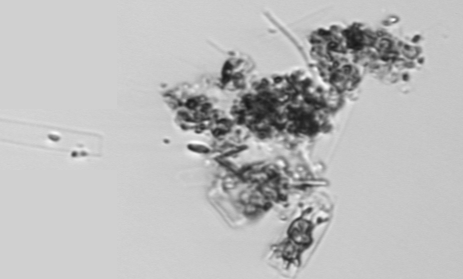
Label: detritus